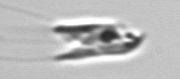
Label: Chrysochromulina_lanceolata